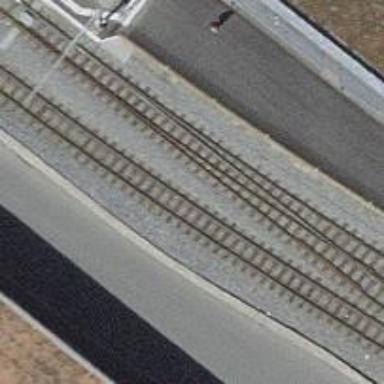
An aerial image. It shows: Railway switch.